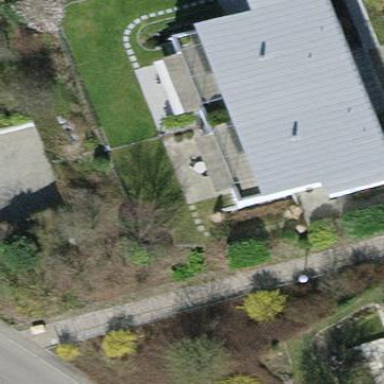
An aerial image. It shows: Semidetached house with flat roof.